Interaction volume radius: 5 \u00c5
Interaction volume height: 30 \u00c5
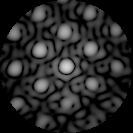
Disorder parameter: 0.2494